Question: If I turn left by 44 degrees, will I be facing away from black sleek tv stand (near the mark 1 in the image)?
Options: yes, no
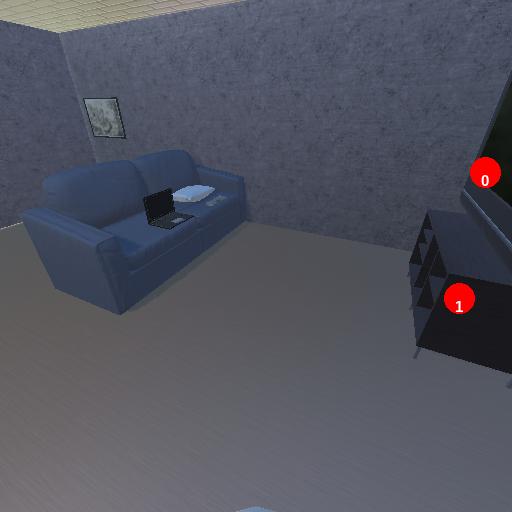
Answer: yes